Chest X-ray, AP view. Patient: 77 years old, sex M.
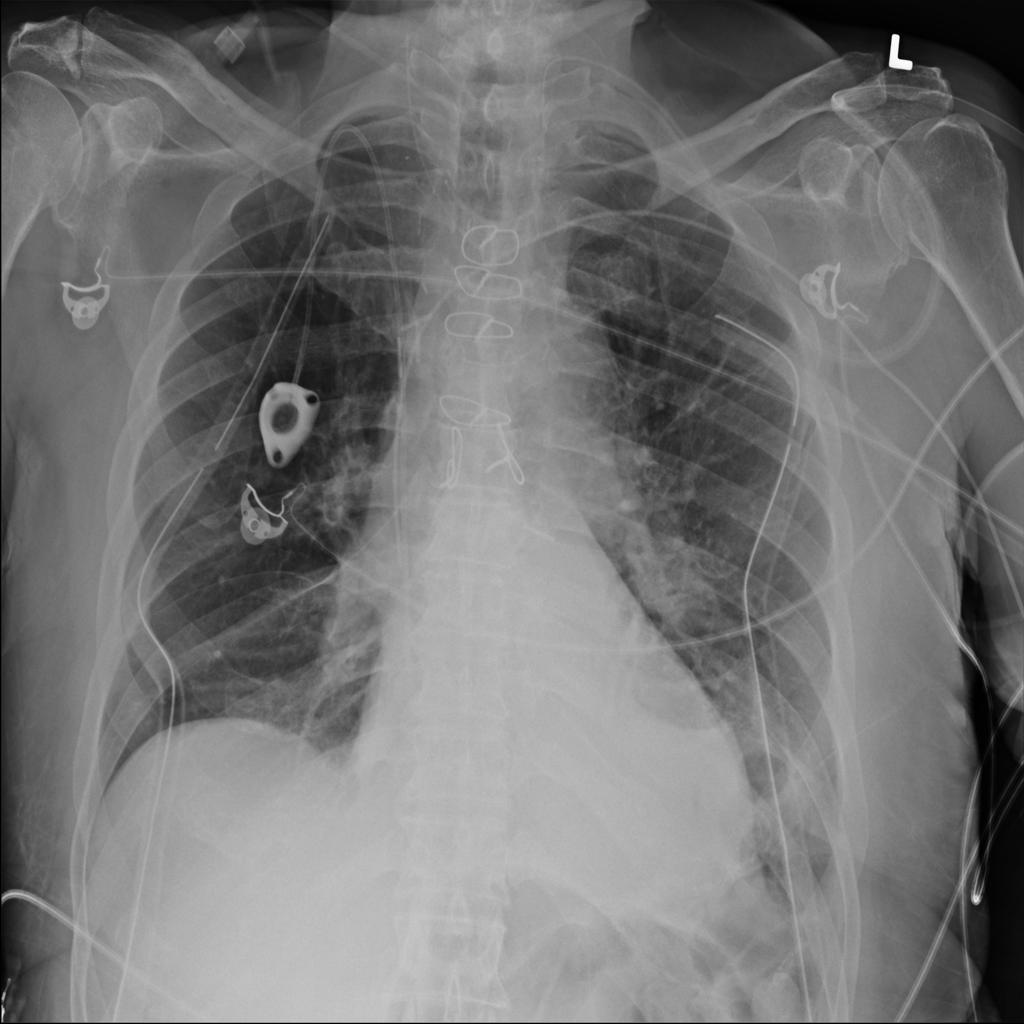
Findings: No Finding